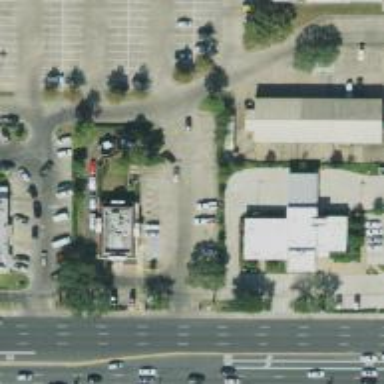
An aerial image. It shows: Parking space.